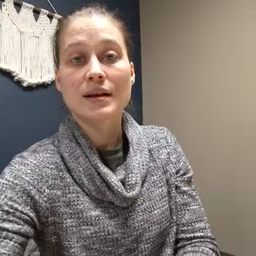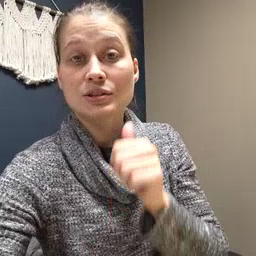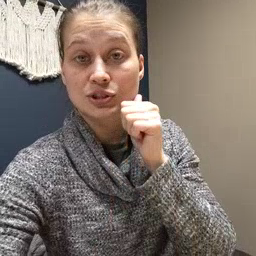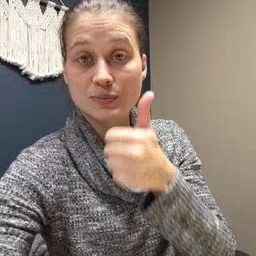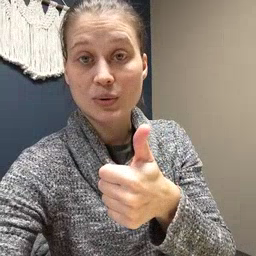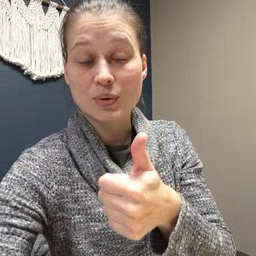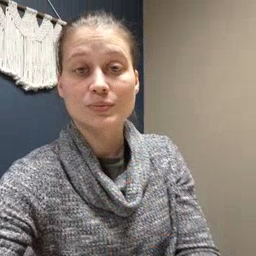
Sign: tomorrow